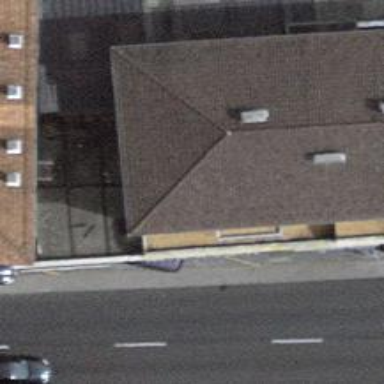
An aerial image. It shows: Car shop.